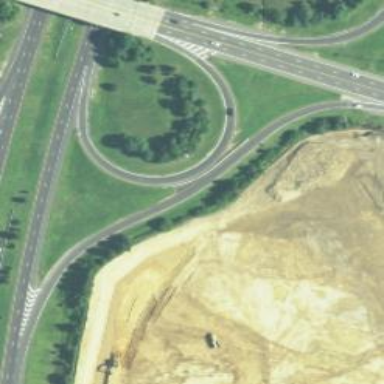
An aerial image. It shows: Motorway link at cloverleaf junction.